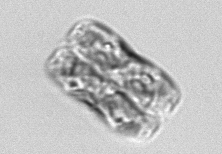
Label: pennate_morphotype1